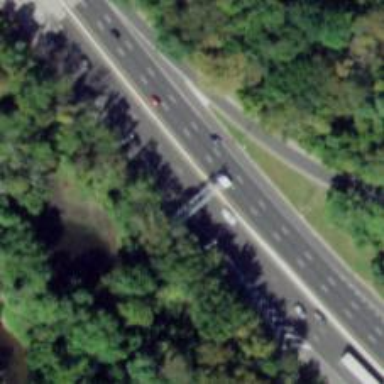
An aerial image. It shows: This image shows trunk highway that functions as expressway.